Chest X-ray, PA view. Patient: 14 years old, sex F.
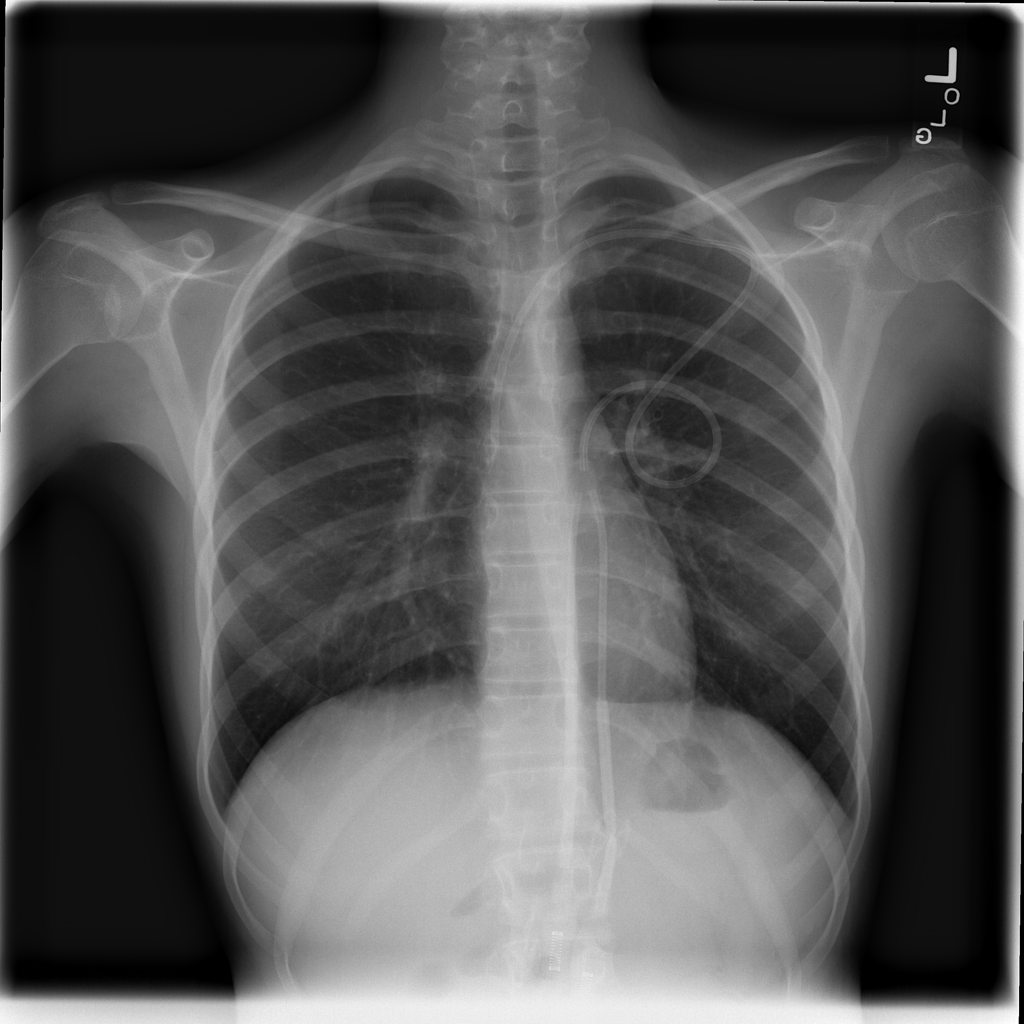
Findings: No Finding